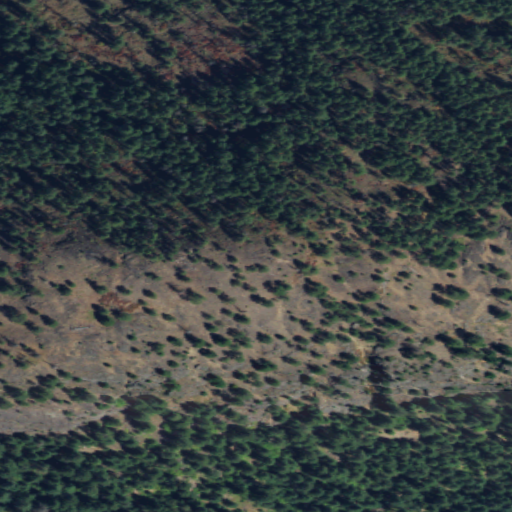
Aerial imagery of mountain in Washington named Riecker Mountain containing evergreen forest and shrub